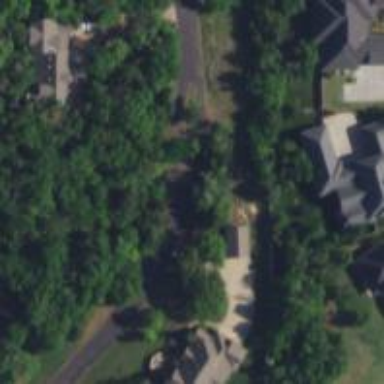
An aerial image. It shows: Residential road.